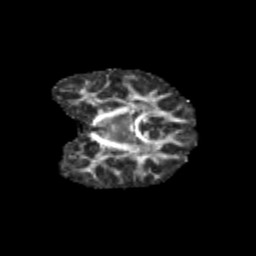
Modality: FA
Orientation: coronal
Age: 10
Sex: female
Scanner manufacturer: siemens
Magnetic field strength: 3 T
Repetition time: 3.8 s
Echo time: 0.07 s